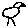
Label: bird